Question: I have a sample account transaction table like this:
'''
VchNo TranDate Credits Debits
PR1 07 Dec 2011 10000.50 0.00
PI1 13 Dec 2011 26000.00 0.00
PI2 14 Dec 2011 15841.50 0.00
PR2 15 Dec 2011 9845.25 0.00
PL1 31 Dec 2011 0.00 58741.25
PJ3 02 Jan 2012 0.00 1021.00
'''
and I know the opening balances of this account
'''
Opening Balance: 99825.00
'''
I wish to generate a basic ledger report like this by showing the opening and closing balances for each of the transactions mentioned above, like this:
'''
VchNo TranDate Opening Credits Debits Closing
PR1 07 Dec 2011 99825.00 10000.50 0.00 109825.50
PI1 13 Dec 2011 109825.50 26000.00 0.00 135825.50
PI2 14 Dec 2011 135825.50 15841.50 0.00 151667.00
PR2 15 Dec 2011 151667.00 9845.25 0.00 161512.25
PL1 31 Dec 2011 161512.25 0.00 58741.25 102771.00
PJ3 02 Jan 2012 102771.00 0.00 1021.00 101750.00
'''
In the above table, closing = opening + Credits - Debits
Closing of today is the opening for next day (subsequent day).
The closing balance obtained in 101750.00 (refer to last column for VchNo PJ3).
I have attached a sample report format for quick reference .
Is it possible to achieve this using a SINGLE SQL query?
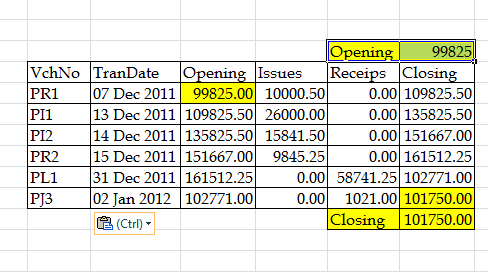
Answer: This should work:
'''
CREATE TABLE #Data
(vchno NVARCHAR(6)
,trandate DATETIME
,credits DECIMAL(18,3)
,debits DECIMAL(18,3)
,opening DECIMAL(18,3)
)
INSERT INTO #Data
SELECT 'PR1'as vchno,'07 Dec 2011'as trandate,10000.50 as credits,0.00 as debits,99825 AS opening
UNION ALL SELECT 'PI1' ,'13 Dec 2011' , 26000.00 , 0.00,99825
UNION ALL SELECT 'PI2','14 Dec 2011', 15841.50, 0.00 ,99825
UNION ALL SELECT 'PR2','15 Dec 2011', 9845.25 , 0.00 ,99825
UNION ALL SELECT 'PL1','31 Dec 2011', 0.00 , 58741.25 ,99825
UNION ALL SELECT 'PJ3','02 Jan 2012', 0.00,1021.00 ,99825
;With ledger AS
(
SELECT vchno
,trandate
,opening
,credits
,debits
,opening + credits - debits AS closing
,row_number() OVER (ORDER BY trandate) AS row
FROM #data
)
SELECT
l1.vchno
,l1.trandate
,MAX(l1.opening) + ISNULL(SUM(l2.credits),0) - ISNULL(SUM(l2.debits),0) as opening
,MAX(l1.credits) AS issues
,MAX(l1.debits) AS Receips
,MAX(l1.opening) + ISNULL(SUM(l2.credits),0) - ISNULL(SUM(l2.debits),0) + MAX(l1.credits) - MAX(l1.debits) as closing
FROM ledger l1
LEFT OUTER JOIN ledger l2 on l2.row < l1.row
GROUP BY
l1.vchno
,l1.trandate
'''